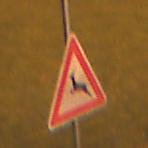
Verkehrszeichen: WildwechselRechts
Umgebung: Outdoor, Suburban
Tageszeit: Night
Wetter: PartlyCloudy
Licht: Artificial
Jahreszeit: NotSpecified
Kontrast: HighContrast